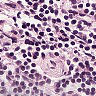
Metastatic tissue present: no